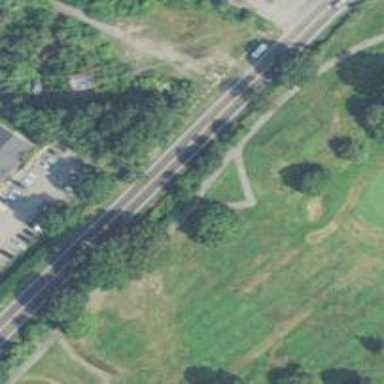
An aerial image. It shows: Path for both road and golf.